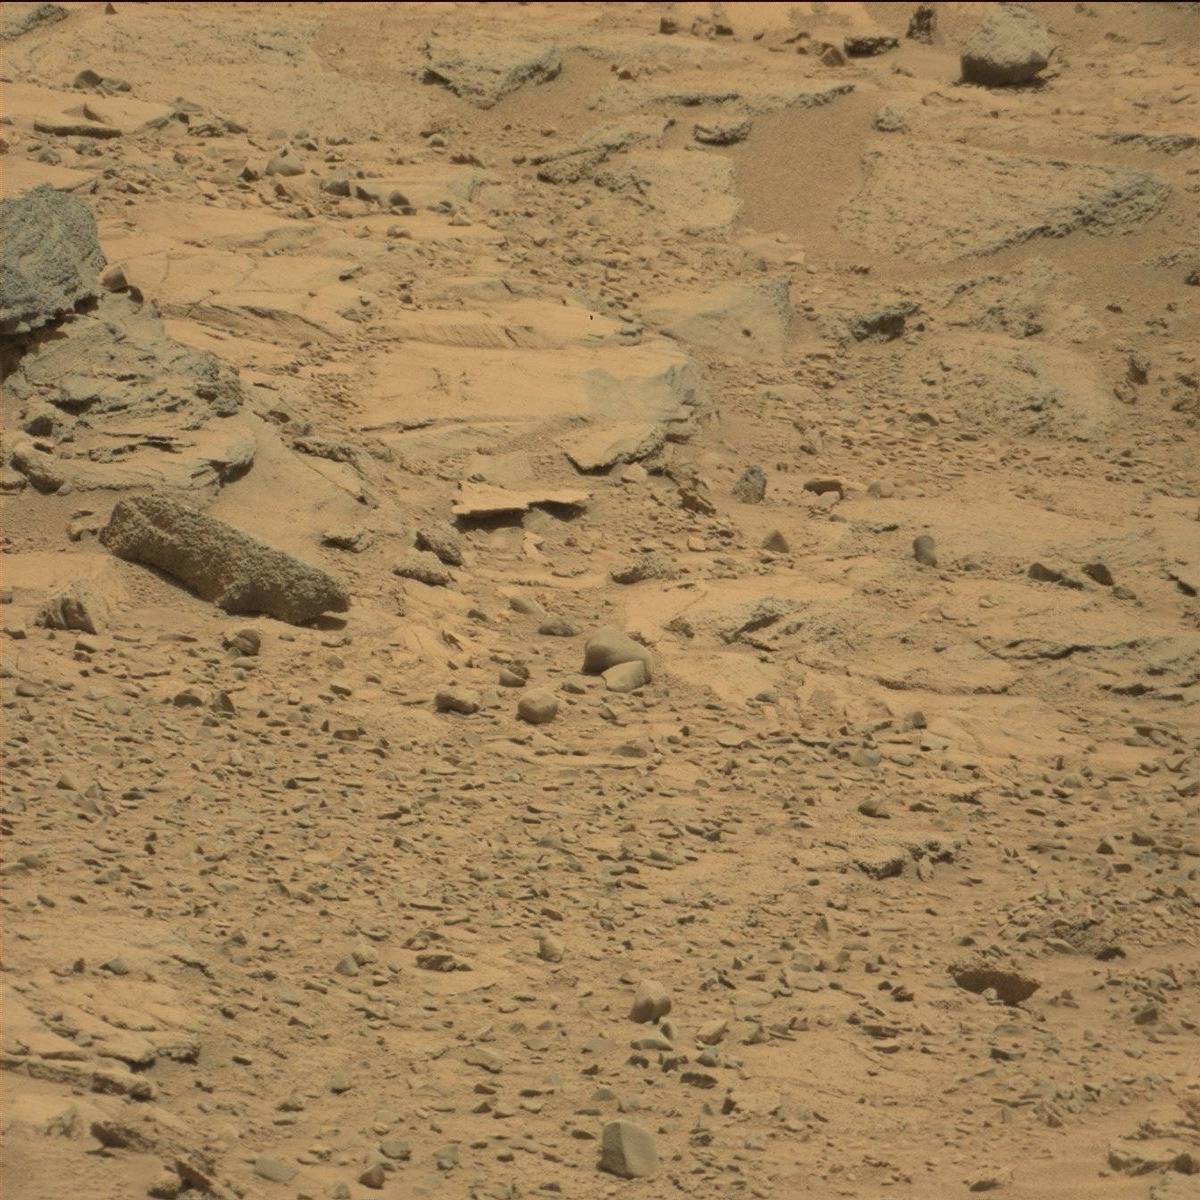
Terrain classes present: Bedrock, Rock, Sand / Soil